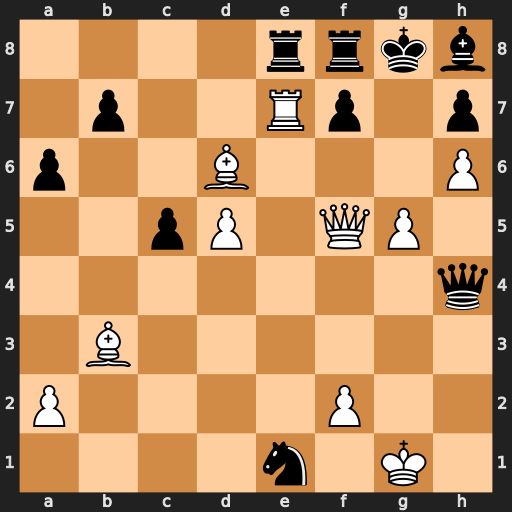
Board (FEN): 4rrkb/1p2Rp1p/p2B3P/2pP1QP1/7q/1B6/P4P2/4n1K1
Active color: w
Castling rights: -
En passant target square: -
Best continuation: Qxf7+ Rxf7 Rxe8+ Rf8 Rxf8#